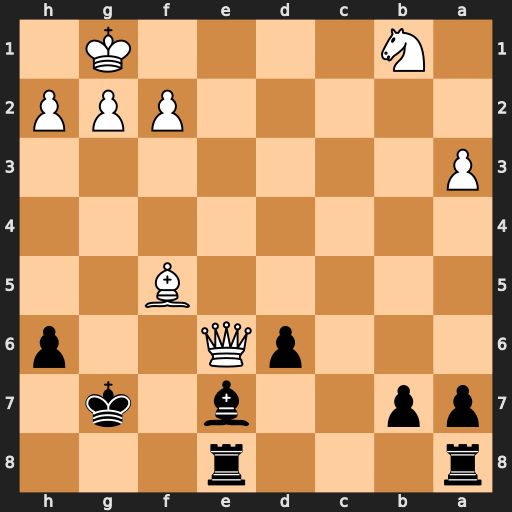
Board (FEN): r3r3/pp2b1k1/3pQ2p/5B2/8/P7/5PPP/1N4K1
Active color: b
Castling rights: -
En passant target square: -
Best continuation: Bf6 Qd7+ Re7 Qxe7+ Bxe7